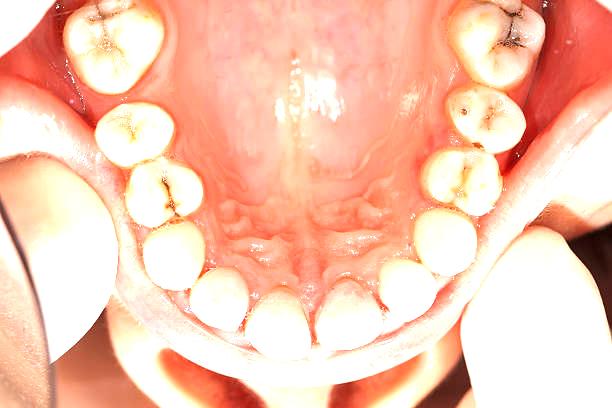
Condition: Gingivitis